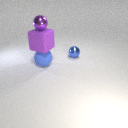
small blue metal sphere to the right of large blue rubber sphere